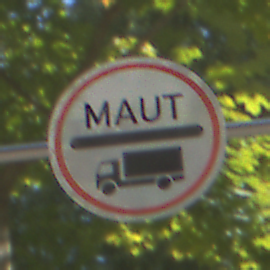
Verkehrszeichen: Mautpflicht
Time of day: Midday
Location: Outdoor (RoadRail)
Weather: Clear
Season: NotSpecified
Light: Natural